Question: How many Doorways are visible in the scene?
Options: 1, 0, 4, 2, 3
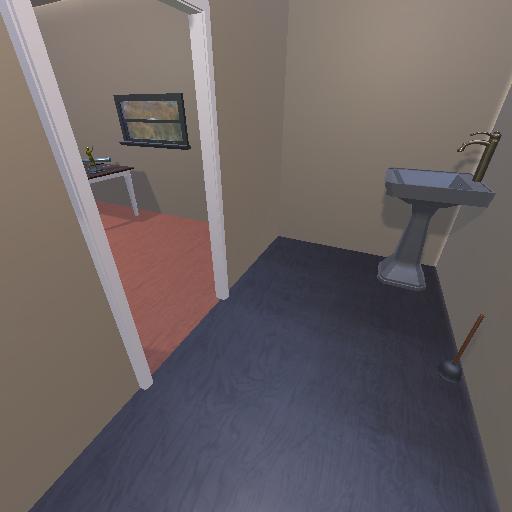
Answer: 1